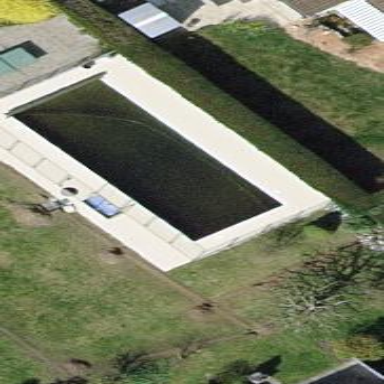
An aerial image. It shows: Swimming pool located in leisure land.